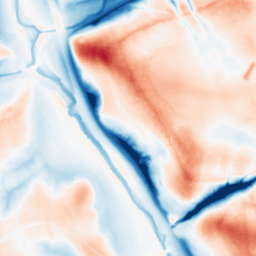
Category: multiscale
Decomposition family: dog_multiscale
Decomposition parameters: sigma_ratio: 2
n_scales: 5
base_sigma: 0.5
Upsampling method: quintic
Upsampling parameters: scale: 2
Upsampling scale: 2